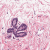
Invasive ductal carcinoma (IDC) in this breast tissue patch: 0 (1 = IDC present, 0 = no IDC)